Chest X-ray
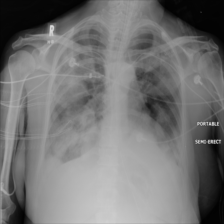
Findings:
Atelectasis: negative
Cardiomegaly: negative
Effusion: negative
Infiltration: negative
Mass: negative
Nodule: negative
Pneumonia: negative
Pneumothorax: negative
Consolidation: negative
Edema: negative
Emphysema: negative
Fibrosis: negative
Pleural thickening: negative
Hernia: negative